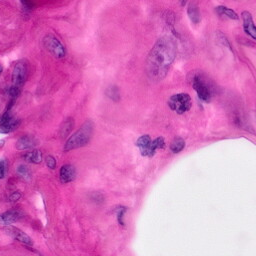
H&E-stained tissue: Pancreatic